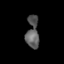
Tissue: skin
Cell type: Epithelial cells
Senescence score: 0.2468
Nuclear area (px): 383
Mean DAPI intensity: 93.757